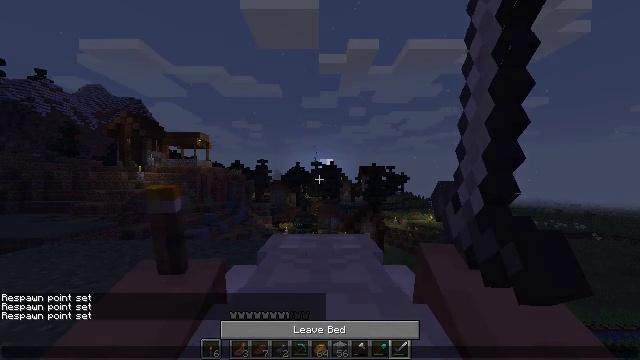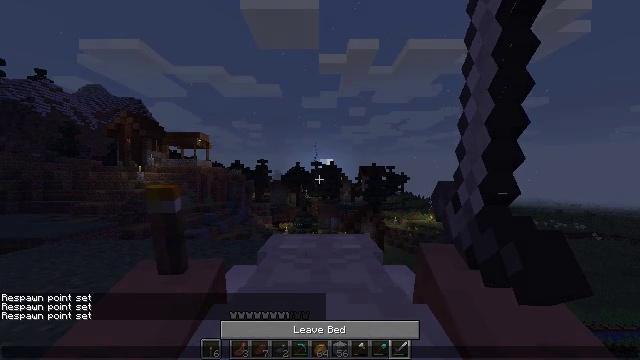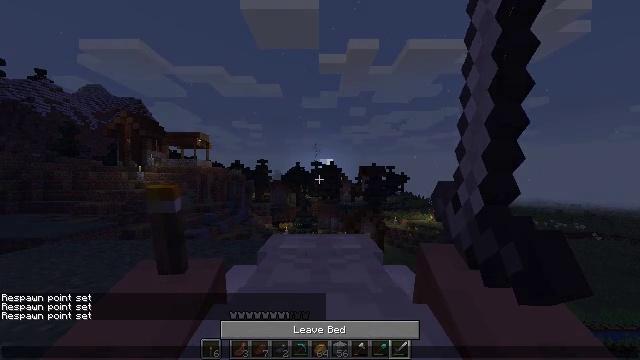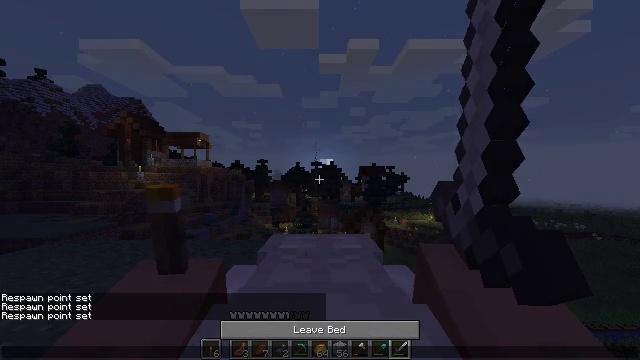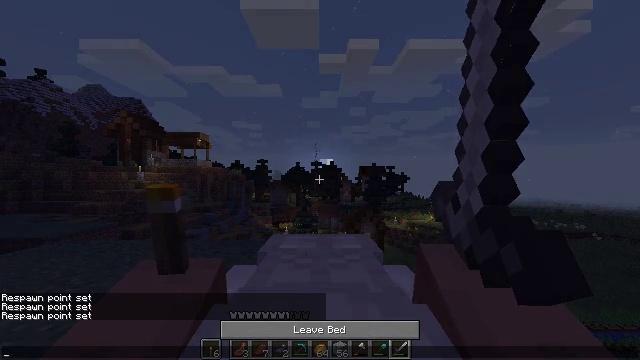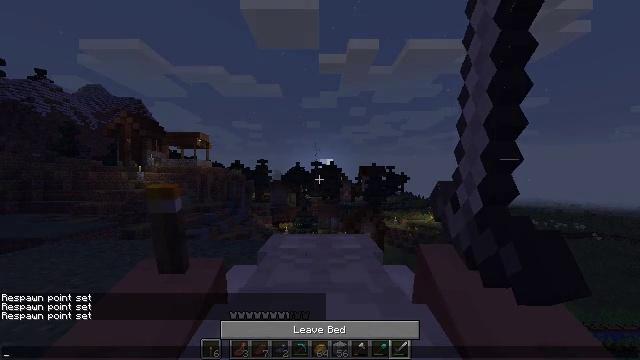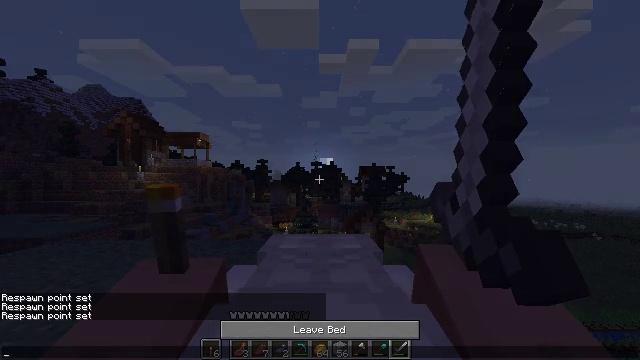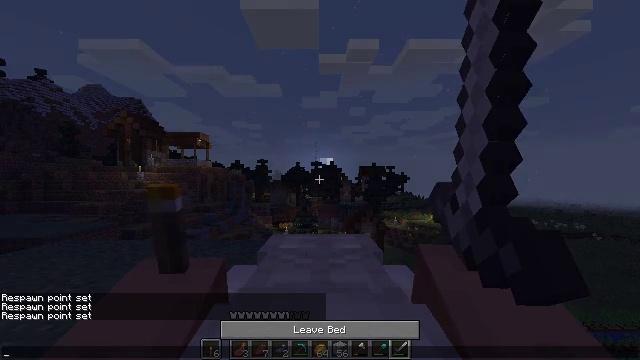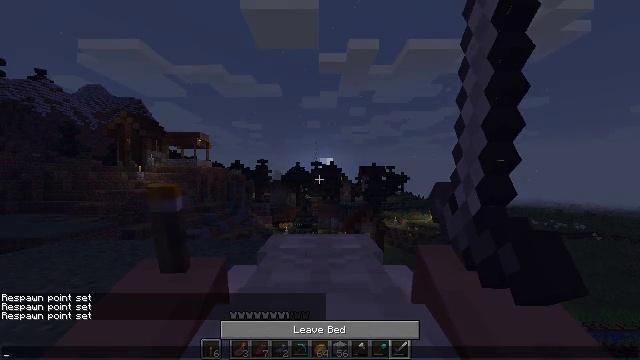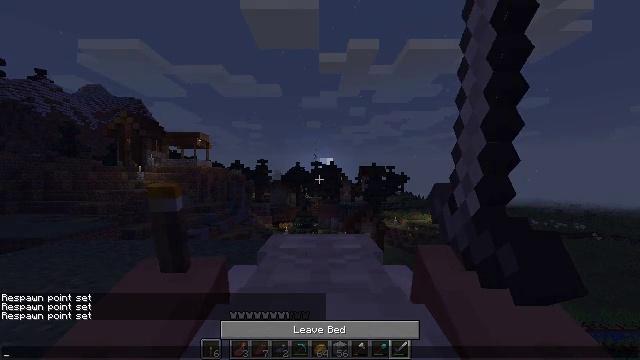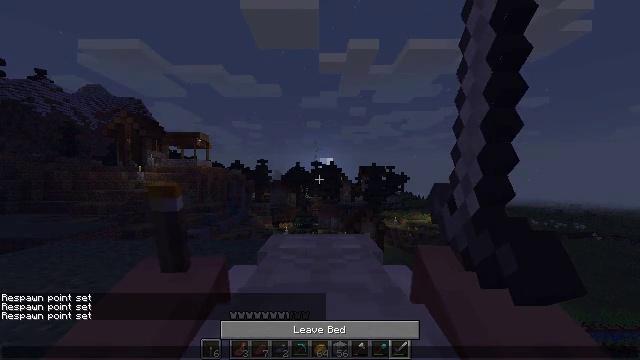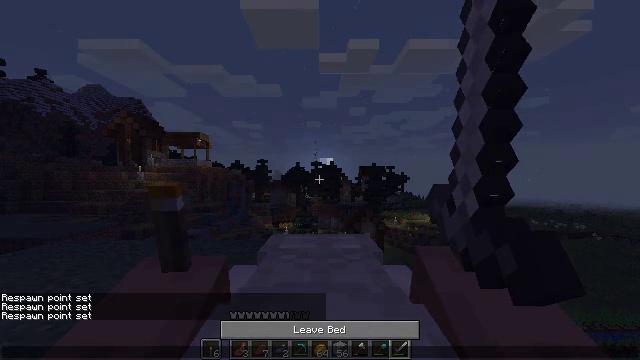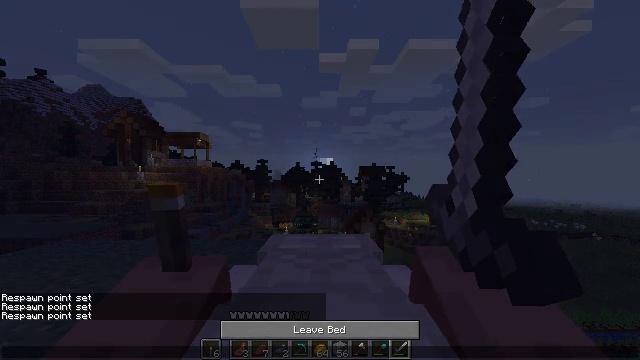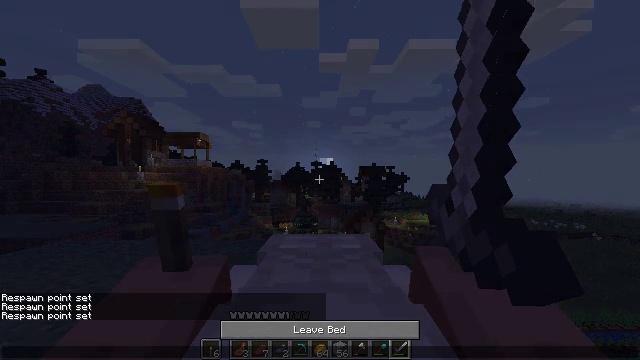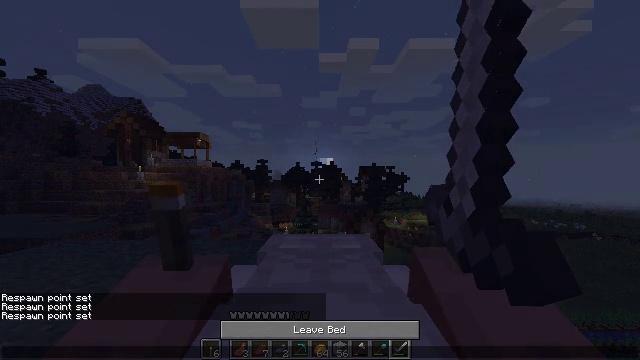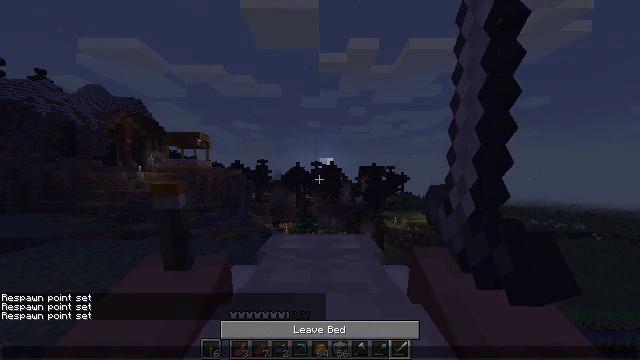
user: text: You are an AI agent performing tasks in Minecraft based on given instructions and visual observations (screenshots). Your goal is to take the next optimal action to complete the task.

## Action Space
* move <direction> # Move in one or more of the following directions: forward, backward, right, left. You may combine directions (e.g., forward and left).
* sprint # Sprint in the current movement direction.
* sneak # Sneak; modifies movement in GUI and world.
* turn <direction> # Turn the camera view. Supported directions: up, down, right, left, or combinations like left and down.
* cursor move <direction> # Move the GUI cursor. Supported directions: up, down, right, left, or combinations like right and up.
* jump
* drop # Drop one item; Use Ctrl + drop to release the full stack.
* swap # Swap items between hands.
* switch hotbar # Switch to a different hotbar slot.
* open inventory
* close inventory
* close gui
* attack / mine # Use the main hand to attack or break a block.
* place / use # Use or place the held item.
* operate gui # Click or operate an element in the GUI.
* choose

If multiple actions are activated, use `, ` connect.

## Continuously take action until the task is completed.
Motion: motion action
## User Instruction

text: Break the melon to get slices.
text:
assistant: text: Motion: no_op
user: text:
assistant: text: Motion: no_op
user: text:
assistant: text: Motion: no_op
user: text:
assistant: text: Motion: no_op
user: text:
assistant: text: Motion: no_op
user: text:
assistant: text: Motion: no_op
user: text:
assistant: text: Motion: no_op
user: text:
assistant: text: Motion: no_op
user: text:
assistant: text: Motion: no_op
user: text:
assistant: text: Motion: no_op
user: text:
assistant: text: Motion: no_op
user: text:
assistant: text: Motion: no_op
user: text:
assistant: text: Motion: no_op
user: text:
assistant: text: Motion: no_op
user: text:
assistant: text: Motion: no_op
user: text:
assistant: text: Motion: no_op
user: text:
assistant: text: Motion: no_op
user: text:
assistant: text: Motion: no_op
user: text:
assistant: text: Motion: no_op
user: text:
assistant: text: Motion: no_op
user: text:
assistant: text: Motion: no_op
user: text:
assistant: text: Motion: no_op
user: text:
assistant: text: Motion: no_op
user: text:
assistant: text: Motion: no_op
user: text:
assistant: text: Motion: no_op
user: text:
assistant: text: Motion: no_op
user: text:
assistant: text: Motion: no_op
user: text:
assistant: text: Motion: no_op
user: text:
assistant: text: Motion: no_op
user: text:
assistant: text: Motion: no_op